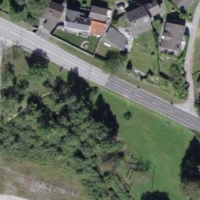
EUNIS habitat code: 32
Species observed at this site:
Idaea degeneraria
Calosoma sycophanta
Coenonympha pamphilus
Lysandra bellargus